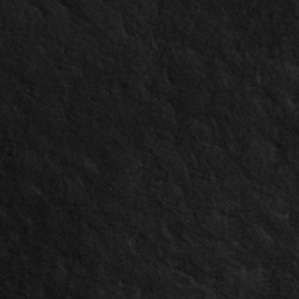
Label: non_frost